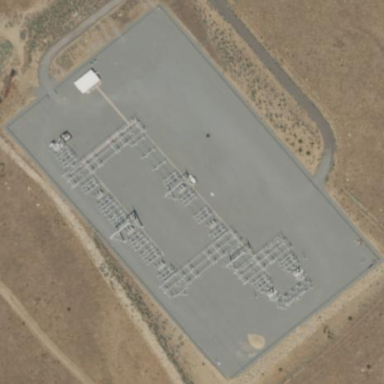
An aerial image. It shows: Power substation.